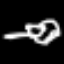
Label: frog